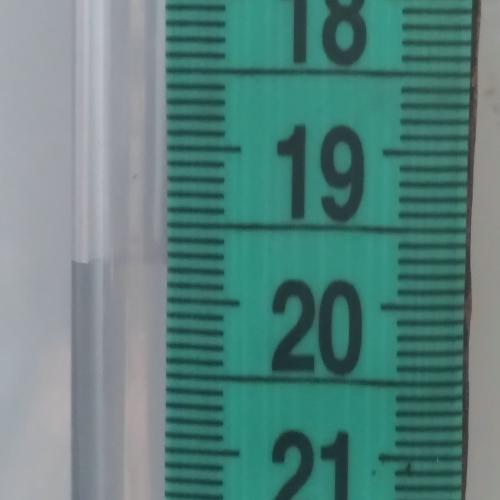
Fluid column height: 19.8 cm